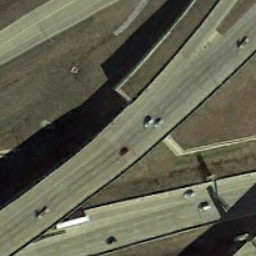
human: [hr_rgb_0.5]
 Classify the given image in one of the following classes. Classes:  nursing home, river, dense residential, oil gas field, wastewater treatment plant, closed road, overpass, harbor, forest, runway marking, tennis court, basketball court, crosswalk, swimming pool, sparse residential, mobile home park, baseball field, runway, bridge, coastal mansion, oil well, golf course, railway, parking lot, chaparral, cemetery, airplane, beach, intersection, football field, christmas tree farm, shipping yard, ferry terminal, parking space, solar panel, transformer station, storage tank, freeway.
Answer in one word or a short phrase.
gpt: overpass